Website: crate-barrel
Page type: receipt
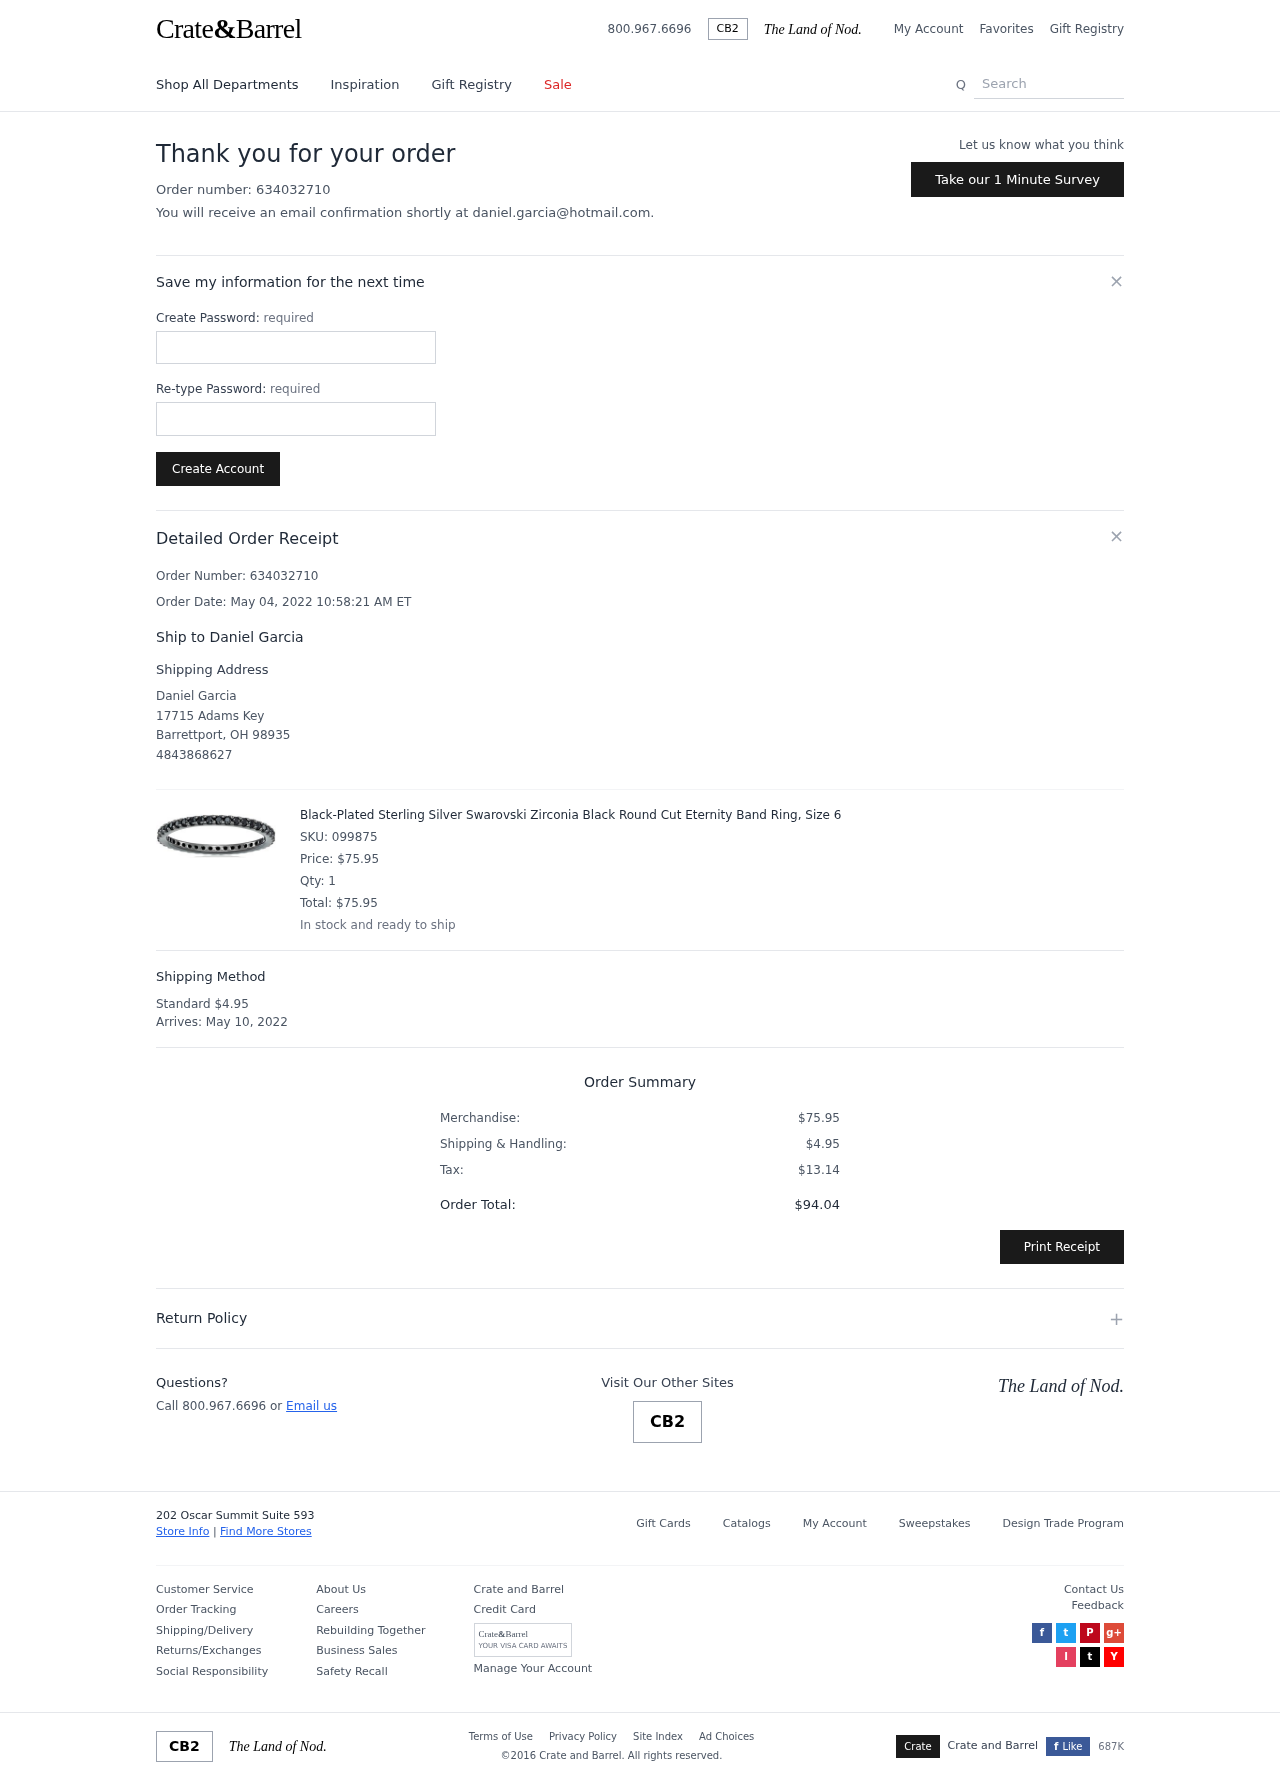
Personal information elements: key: PII_CITY
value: Barrettport
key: PII_EMAIL
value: daniel.garcia@hotmail.com
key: PII_FULLNAME
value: Daniel Garcia
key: PII_FULLNAME
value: Ship to Daniel Garcia
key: PII_PHONE
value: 4843868627
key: PII_POSTCODE
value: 98935
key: PII_STATE_ABBR
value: OH
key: PII_STREET
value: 17715 Adams Key
Product elements: key: PRODUCT1_NAME
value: Black-Plated Sterling Silver Swarovski Zirconia Black Round Cut Eternity Band Ring, Size 6
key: PRODUCT1_PRICE
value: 75.95
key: PRODUCT1_QUANTITY
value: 1
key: PRODUCT1_SKU
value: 099875
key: PRODUCT1_TOTAL
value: $75.95
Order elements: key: ORDER_ID
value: Order Number: 634032710
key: ORDER_ID
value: Order number: 634032710
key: ORDER_DATE
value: Order Date: May 04, 2022 10:58:21 AM ET
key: ORDER_SHIPPING_COST
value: $4.95
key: ORDER_DELIVERY_DATE
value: May 10, 2022
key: ORDER_SUBTOTAL
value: $75.95
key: ORDER_TAX
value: $13.14
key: ORDER_TOTAL
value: $94.04
Search elements: key: HEADER_SEARCH
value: Search